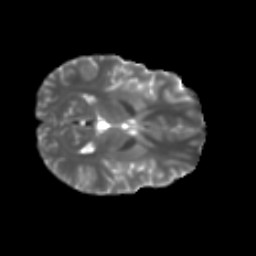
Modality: T2w
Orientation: axial
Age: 29
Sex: male
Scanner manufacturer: ge
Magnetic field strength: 3 T
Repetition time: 7.8 s
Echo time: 0.0609 s